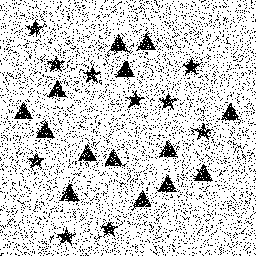
Squares: 0
Triangles: 14
Stars: 10
Total shapes: 24